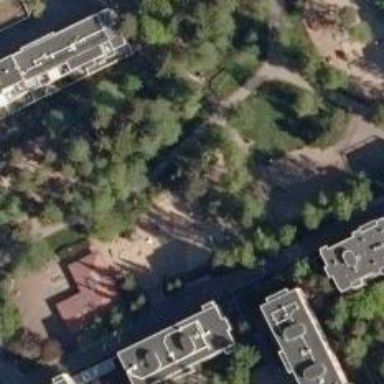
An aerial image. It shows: Springy playground.